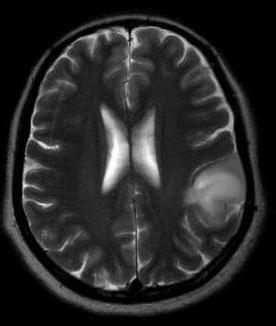
Label: notumor